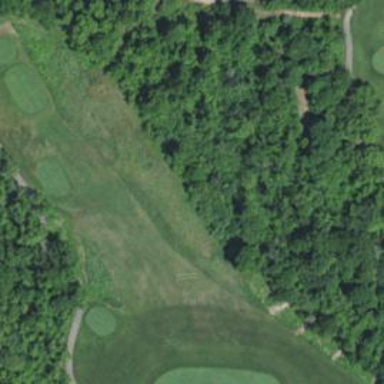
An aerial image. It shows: Rough grassy area used for golf.